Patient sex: F
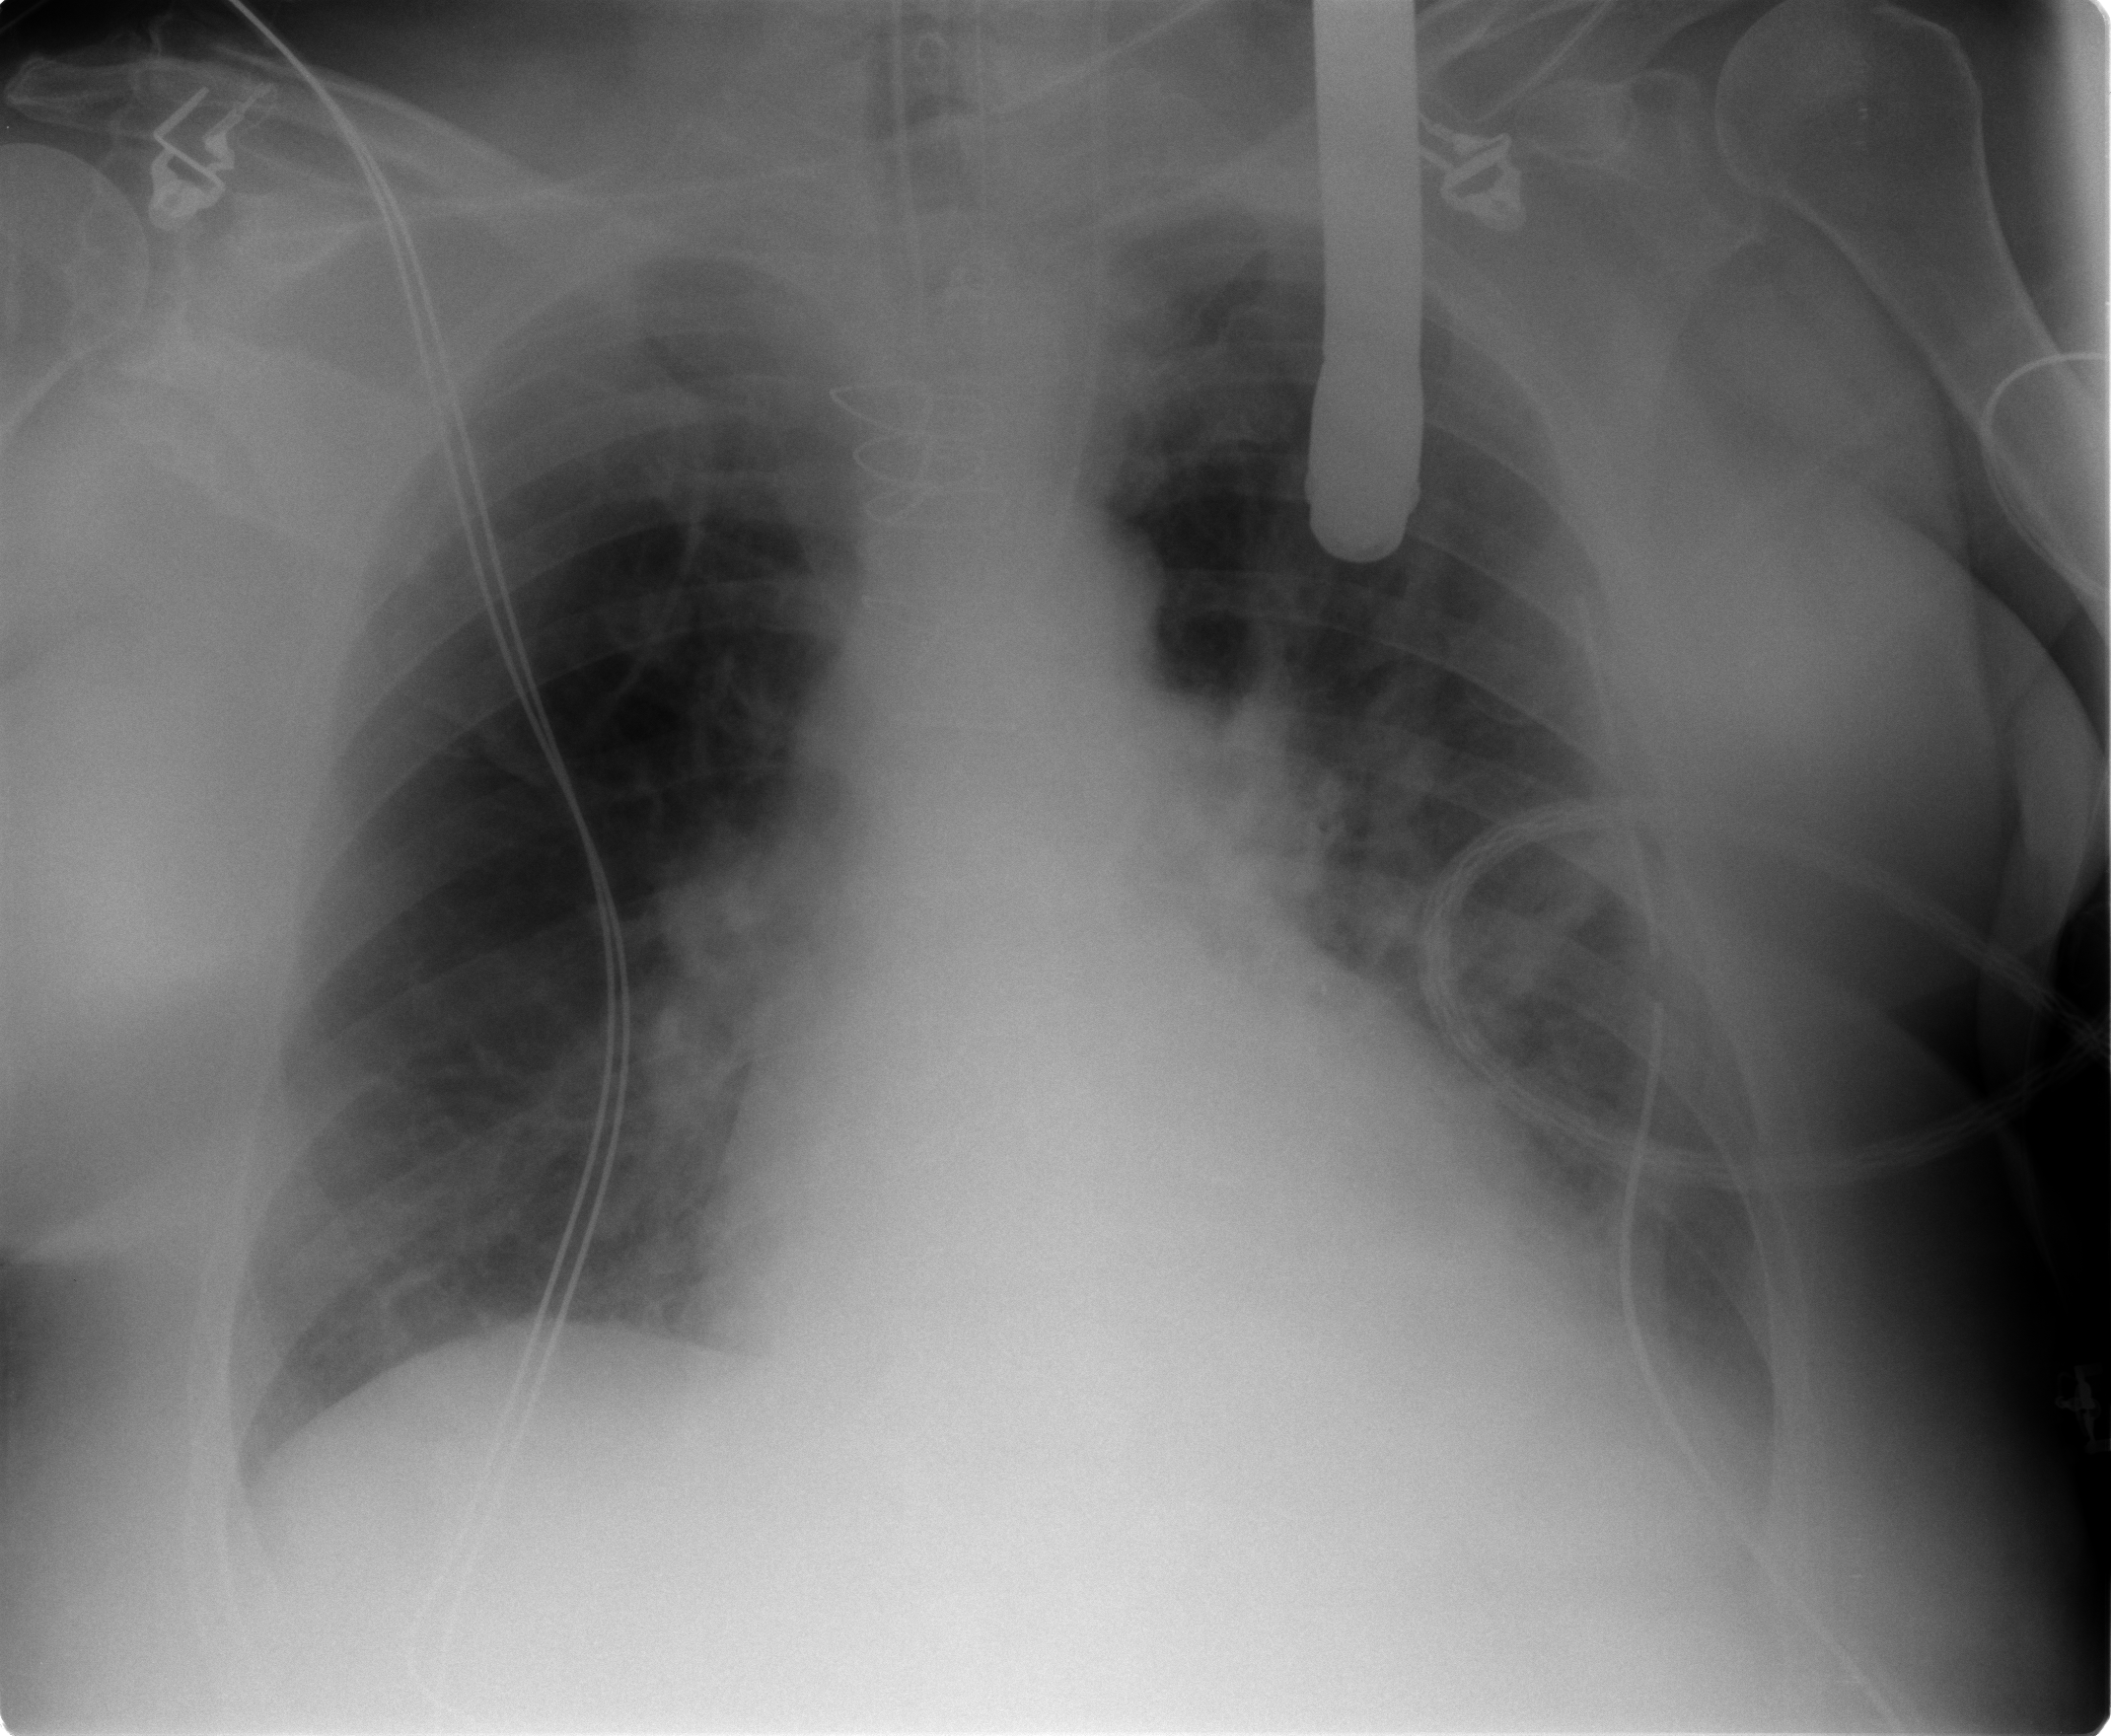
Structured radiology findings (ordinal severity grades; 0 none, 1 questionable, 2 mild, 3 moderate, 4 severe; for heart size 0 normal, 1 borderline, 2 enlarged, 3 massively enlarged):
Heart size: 2
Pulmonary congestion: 3
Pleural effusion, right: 0
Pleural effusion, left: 2
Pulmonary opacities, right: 0
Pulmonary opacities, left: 0
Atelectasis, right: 2
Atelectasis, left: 2